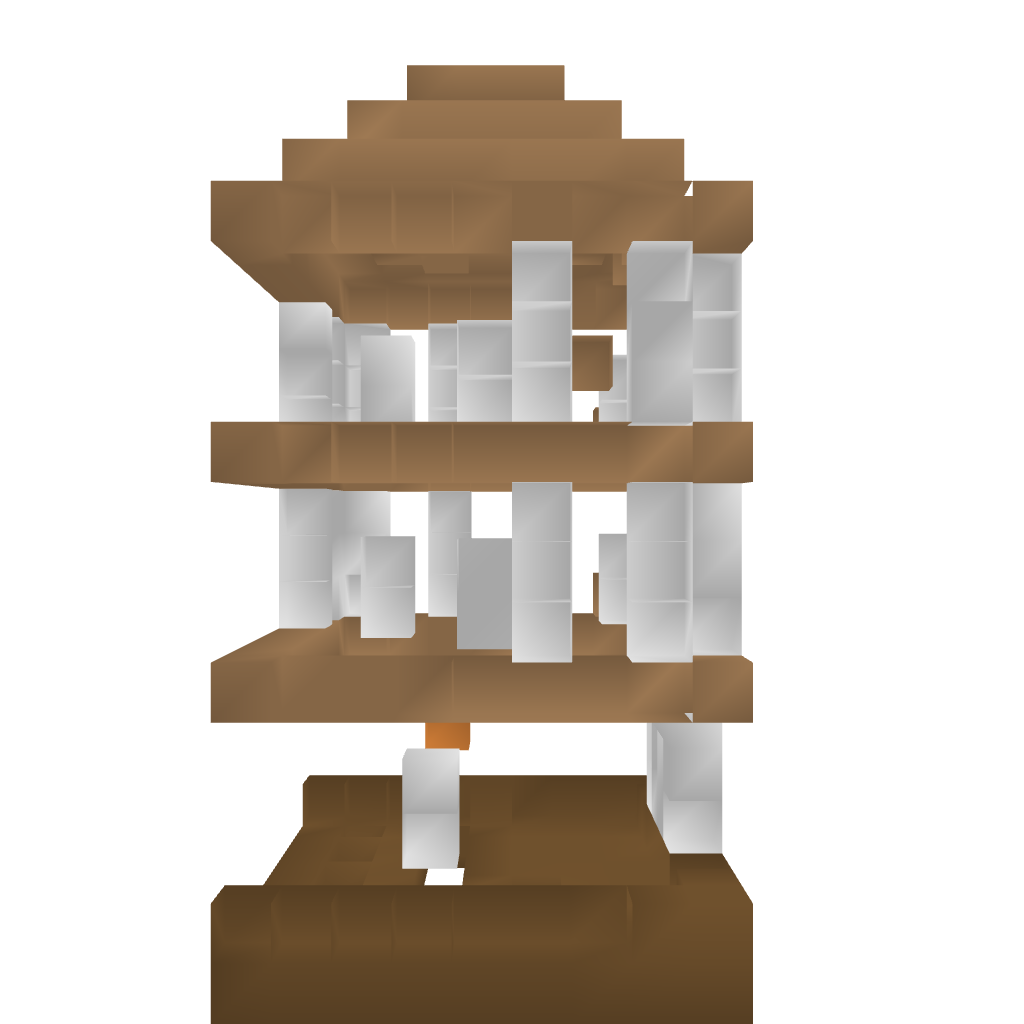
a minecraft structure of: luxury apartment bad low quality